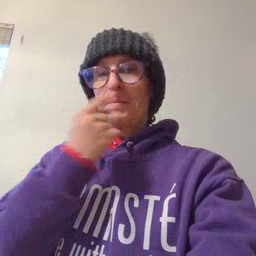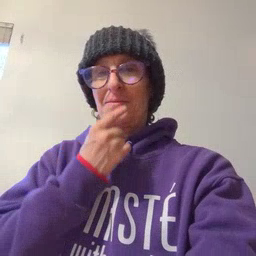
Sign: mouth